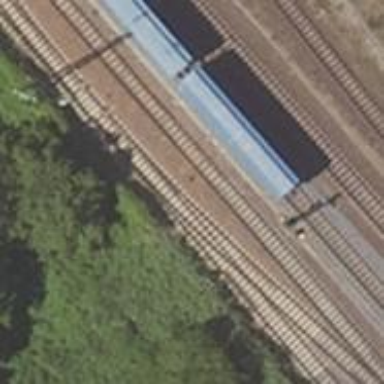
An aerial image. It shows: Railway yard in service.